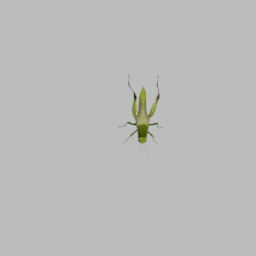
Label: animals